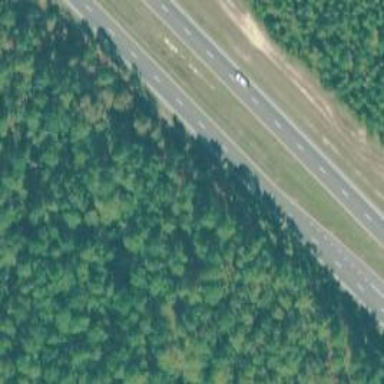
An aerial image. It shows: Trunk highway.